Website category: sports
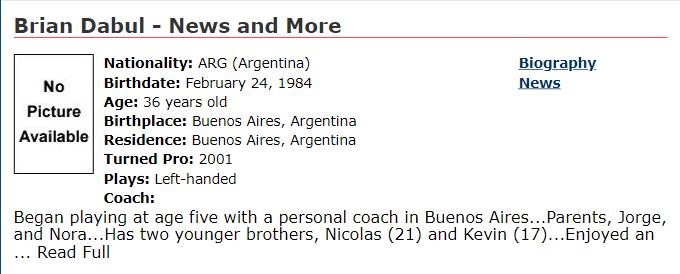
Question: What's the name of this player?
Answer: Brian Dabul

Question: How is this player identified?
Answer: Brian Dabul

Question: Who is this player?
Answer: Brian Dabul

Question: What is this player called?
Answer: Brian Dabul

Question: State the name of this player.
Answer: Brian Dabul

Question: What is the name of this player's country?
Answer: ARG

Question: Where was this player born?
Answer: ARG

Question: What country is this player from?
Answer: ARG

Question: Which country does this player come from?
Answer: ARG

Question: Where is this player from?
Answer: ARG

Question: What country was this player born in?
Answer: ARG

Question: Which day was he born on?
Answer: February 24, 1984

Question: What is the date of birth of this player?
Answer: February 24, 1984

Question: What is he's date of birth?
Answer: February 24, 1984

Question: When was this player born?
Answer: February 24, 1984

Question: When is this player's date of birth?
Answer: February 24, 1984

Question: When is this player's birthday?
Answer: February 24, 1984

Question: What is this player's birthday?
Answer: February 24, 1984

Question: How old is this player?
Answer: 36 years old

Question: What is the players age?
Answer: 36 years old

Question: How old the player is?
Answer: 36 years old

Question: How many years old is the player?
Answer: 36 years old

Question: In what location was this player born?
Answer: Buenos Aires, Argentina

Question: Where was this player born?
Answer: Buenos Aires, Argentina

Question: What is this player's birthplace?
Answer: Buenos Aires, Argentina

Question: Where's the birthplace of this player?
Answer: Buenos Aires, Argentina

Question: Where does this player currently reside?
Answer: Buenos Aires, Argentina

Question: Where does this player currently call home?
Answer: Buenos Aires, Argentina

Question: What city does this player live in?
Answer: Buenos Aires, Argentina

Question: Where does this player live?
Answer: Buenos Aires, Argentina

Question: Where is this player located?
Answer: Buenos Aires, Argentina

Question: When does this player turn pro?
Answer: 2001

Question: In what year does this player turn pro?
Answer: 2001

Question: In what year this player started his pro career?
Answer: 2001

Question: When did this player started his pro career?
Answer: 2001

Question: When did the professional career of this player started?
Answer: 2001

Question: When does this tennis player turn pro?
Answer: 2001

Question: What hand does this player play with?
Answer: Left-handed

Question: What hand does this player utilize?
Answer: Left-handed

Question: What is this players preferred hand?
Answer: Left-handed

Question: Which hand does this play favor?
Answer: Left-handed

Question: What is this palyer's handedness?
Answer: Left-handed